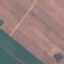
Land use / land cover class: AnnualCrop